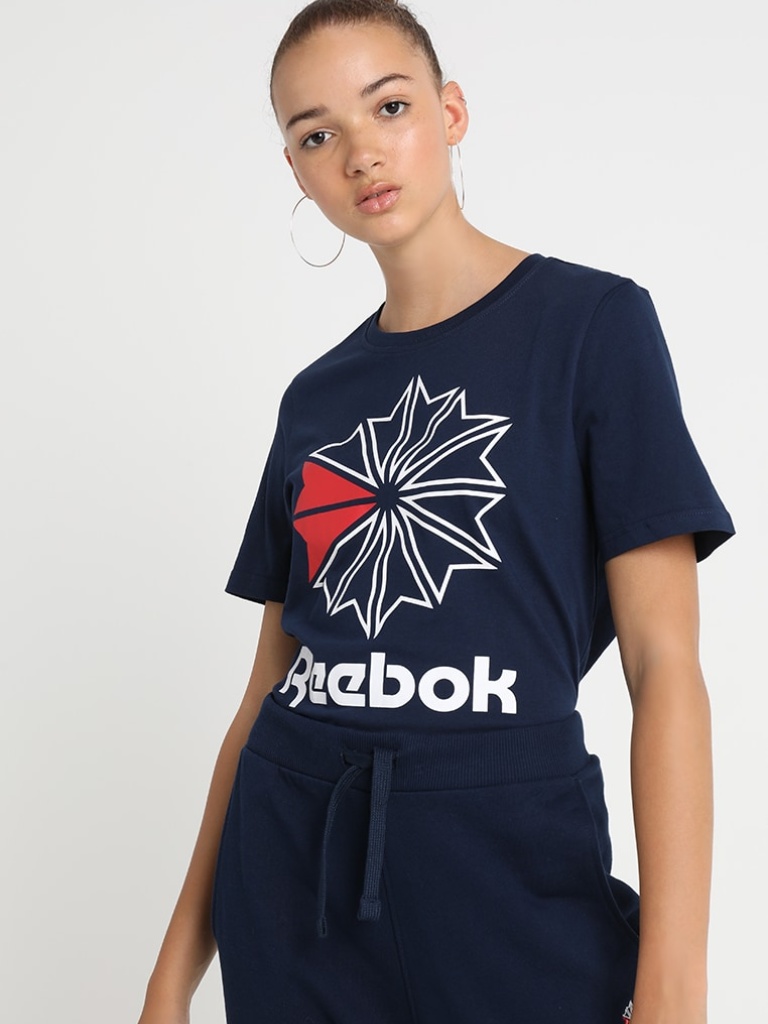
cotton relaxed short sleeve hip length Untucked crew t-shirt